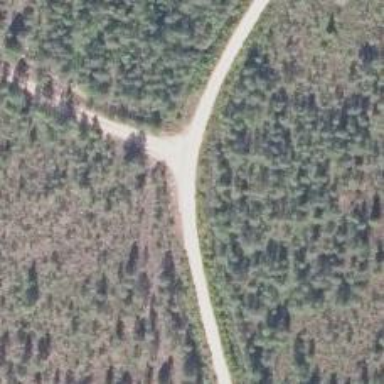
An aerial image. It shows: Unclassified road.